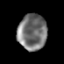
Tissue: prostate
Cell type: T cells
Senescence score: 0.2619
Nuclear area (px): 1023
Mean DAPI intensity: 115.717